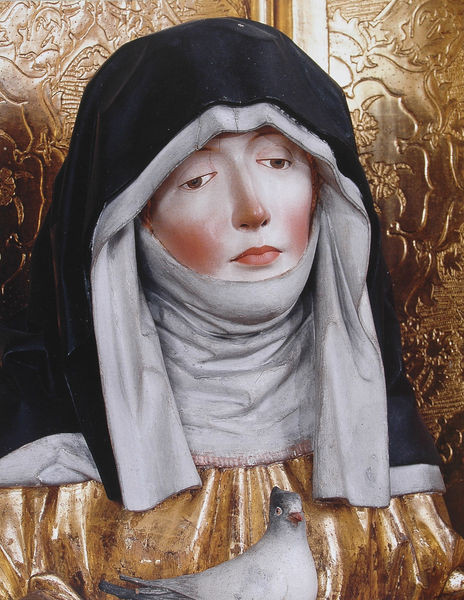
Titel: Hochaltar, Mittelschrein, hl. Scholastica (Detail)
Künstler: Michel Erhart
Standort: Blaubeuren
Institution: ehemalige Abteikirche St. Johannes d.T.
Schlagwörter: kopf, vogel, weiß, ausschnitt, brust, frau, holz, kleid, marmor, mund, nase, schwarz, blick, rot, schal, schleier, tuch, haube, malerei, muster, ornament, wand, architektur, augen, blass, falten, gesicht, stein, taube, trauer, hals, porträt, kirche, auge, gewand, gold, realismus, brustbild, kinn, lippe, lippen, rosa, traurig, ranken, skulptur, statue, kopfbedeckung, relief, wangen, schnabel, kopftuch, detail, ernst, ornamente, bronze, plastik, allein, wange, lippenstift, lider, bemalt, foto, fotografie, photographie, kloster, denkmal, nonne, schwester, gravur, altar, schnitzerei, mittelalter, heilige, halskragen, gefasst, maria, madonna, magdalena, mutter gottes, sakral, ikone, geschnitzt, schnitzereien, schnitzwerk, heiligenbild, friedlich, heiliger geist, lid, braune augen, beschlagen, platik, punzen, leidend, helige, deatil, heiliger geis, oenament, tauve